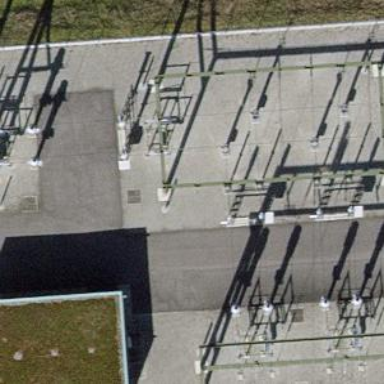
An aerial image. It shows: Power substation specializing in traction. It is enclosed by fence.